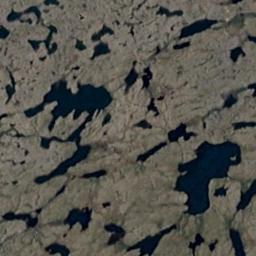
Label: wetland